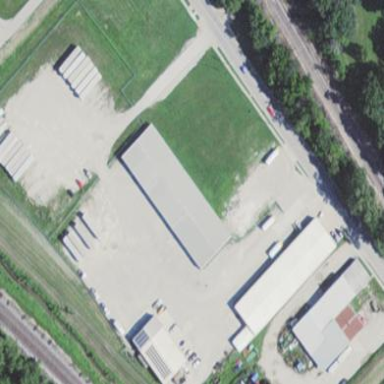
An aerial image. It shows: Garage building.